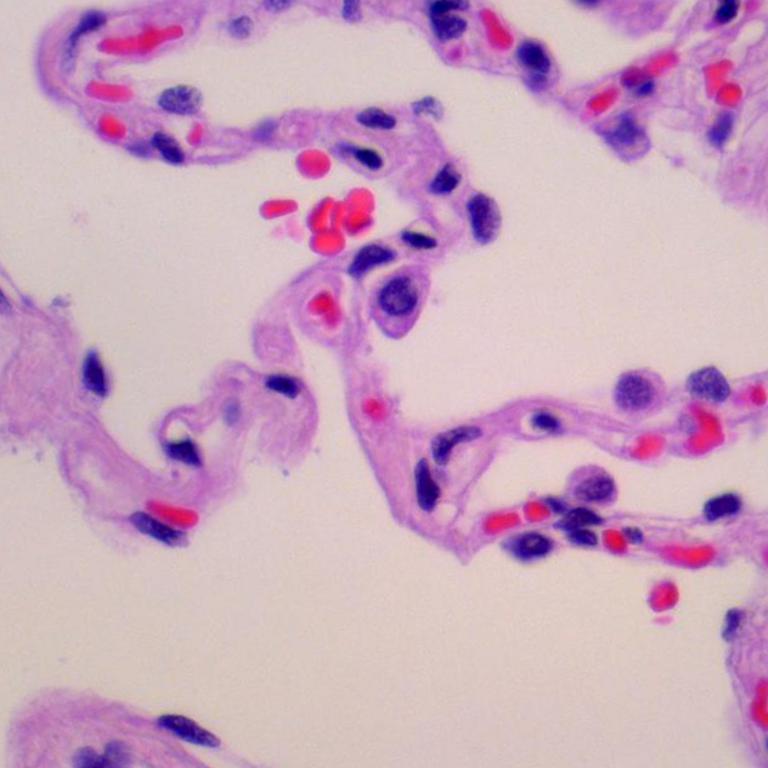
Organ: lung
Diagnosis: benign